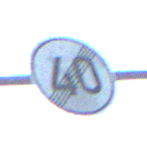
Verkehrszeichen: EndeGeschwindigkeit40
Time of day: SunriseSunset
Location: Outdoor (Suburban)
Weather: PartlyCloudy
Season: Winter
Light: Natural